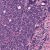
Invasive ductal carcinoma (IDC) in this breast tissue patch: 1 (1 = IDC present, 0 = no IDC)